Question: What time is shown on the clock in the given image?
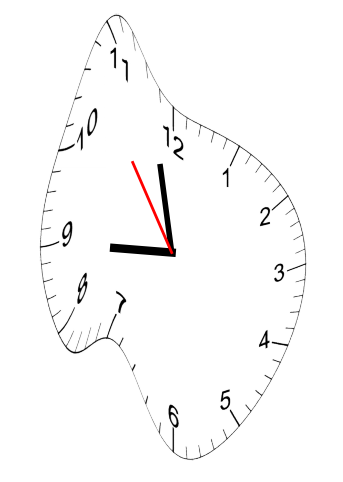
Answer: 08:57:54